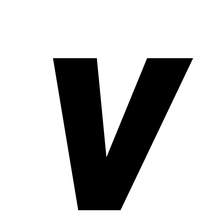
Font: Roboto-Italic_ExtraBold_Italic